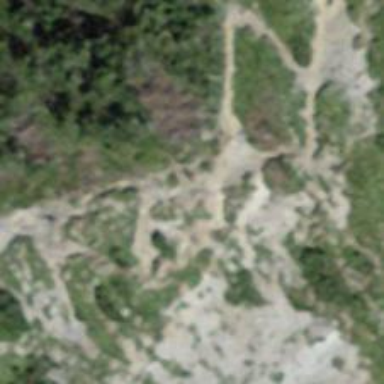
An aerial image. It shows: Rocky path.